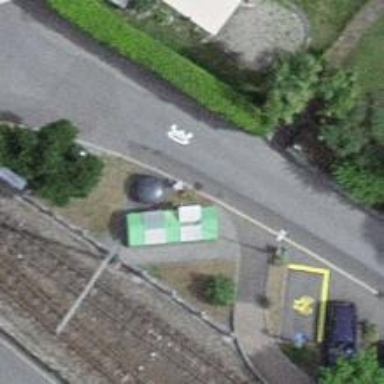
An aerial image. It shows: Bicycle rental facility.